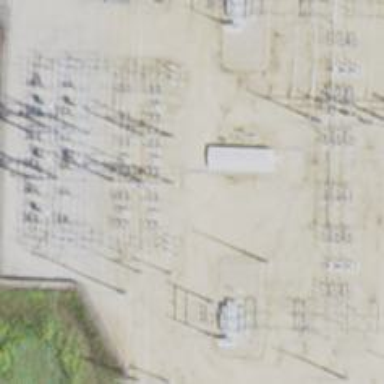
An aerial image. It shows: Switch for power supply.